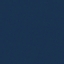
Land use / land cover: SeaLake